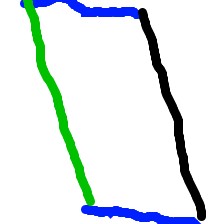
Shape: parallelogram